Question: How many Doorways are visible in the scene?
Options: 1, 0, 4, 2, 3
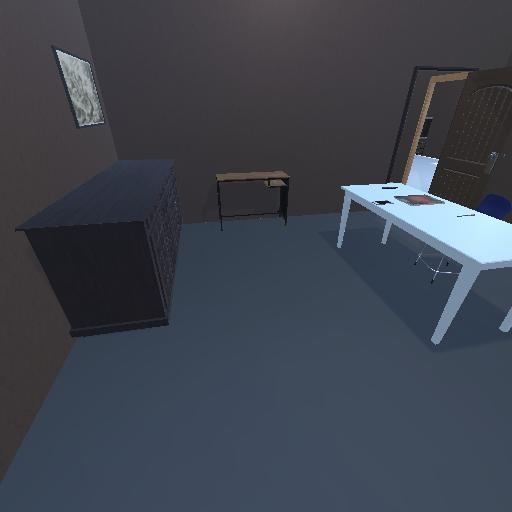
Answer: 1